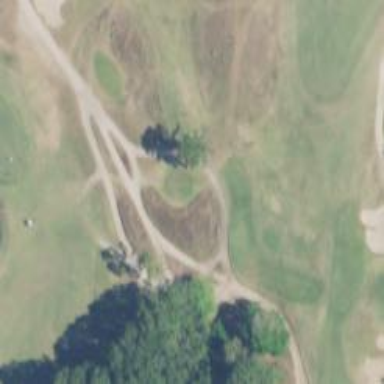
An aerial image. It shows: Path used for both walking and golf.